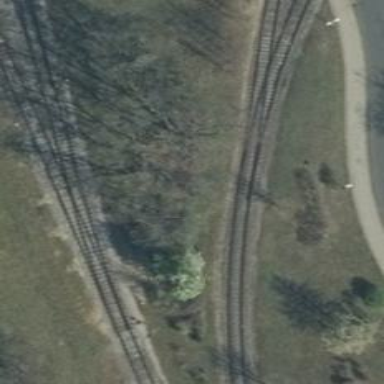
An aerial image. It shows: Railway switch.